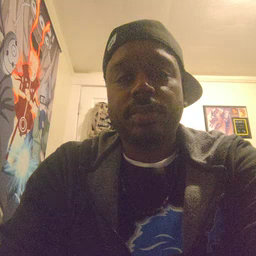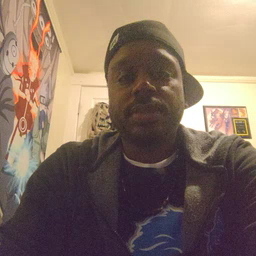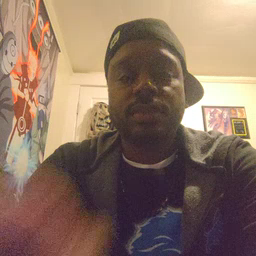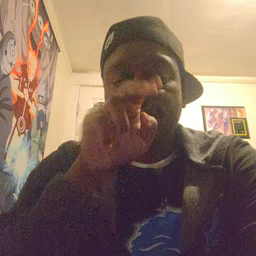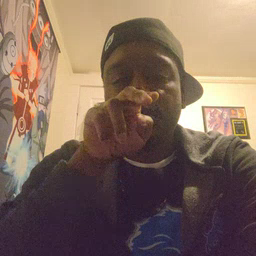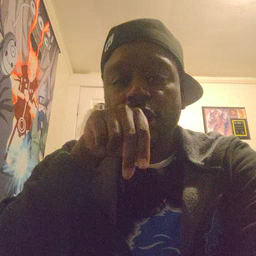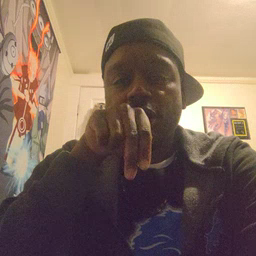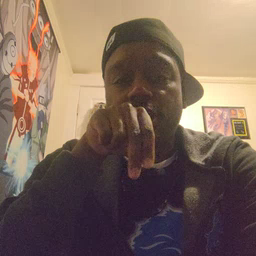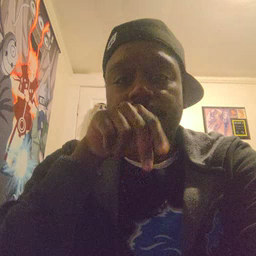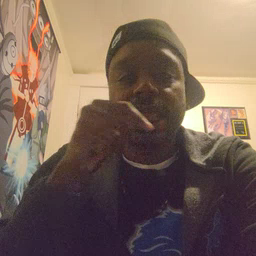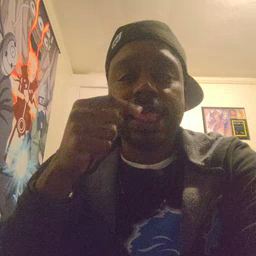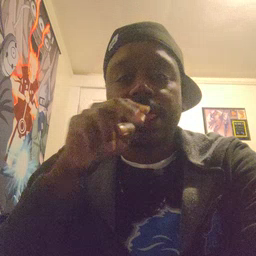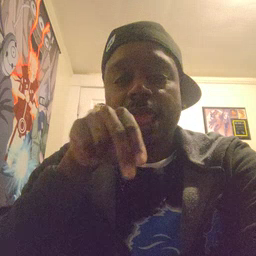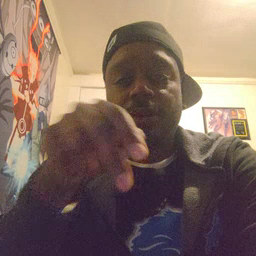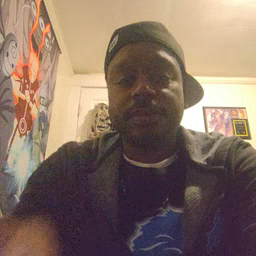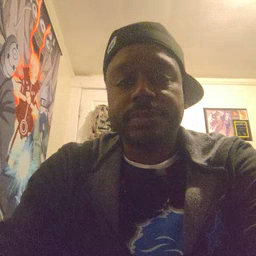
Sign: tongue